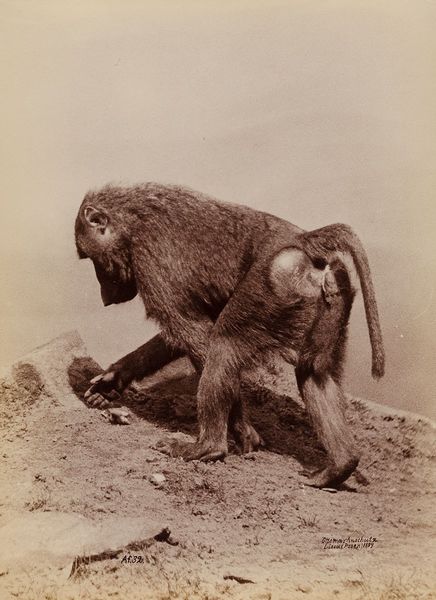
Titel: Pavian
Künstler: Ottomar Anschütz
Standort: Hamburg
Institution: Museum für Kunst und Gewerbe Hamburg
Schlagwörter: sand, braun, ohr, profil, steine, signatur, affe, beine, fell, schwanz, sepia, foto, fotografie, photographie, popo, schwarz-weiß, photo, zahl, affen, pavian, albumin, lichtbild, naturfotografie, bildwerke, angewandte und bildende kunst, hessische systematik, tierfotografie, naturphotographie, tierphotographie, schwarzweißpositivverfahren, silbersalzverfahren, schwarzweißfotografie, albuminpapier